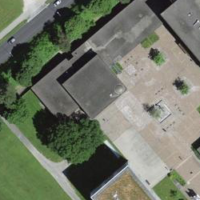
EUNIS habitat code: 54
Species observed at this site:
Plantago media